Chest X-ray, PA view. Patient: 40 years old, sex M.
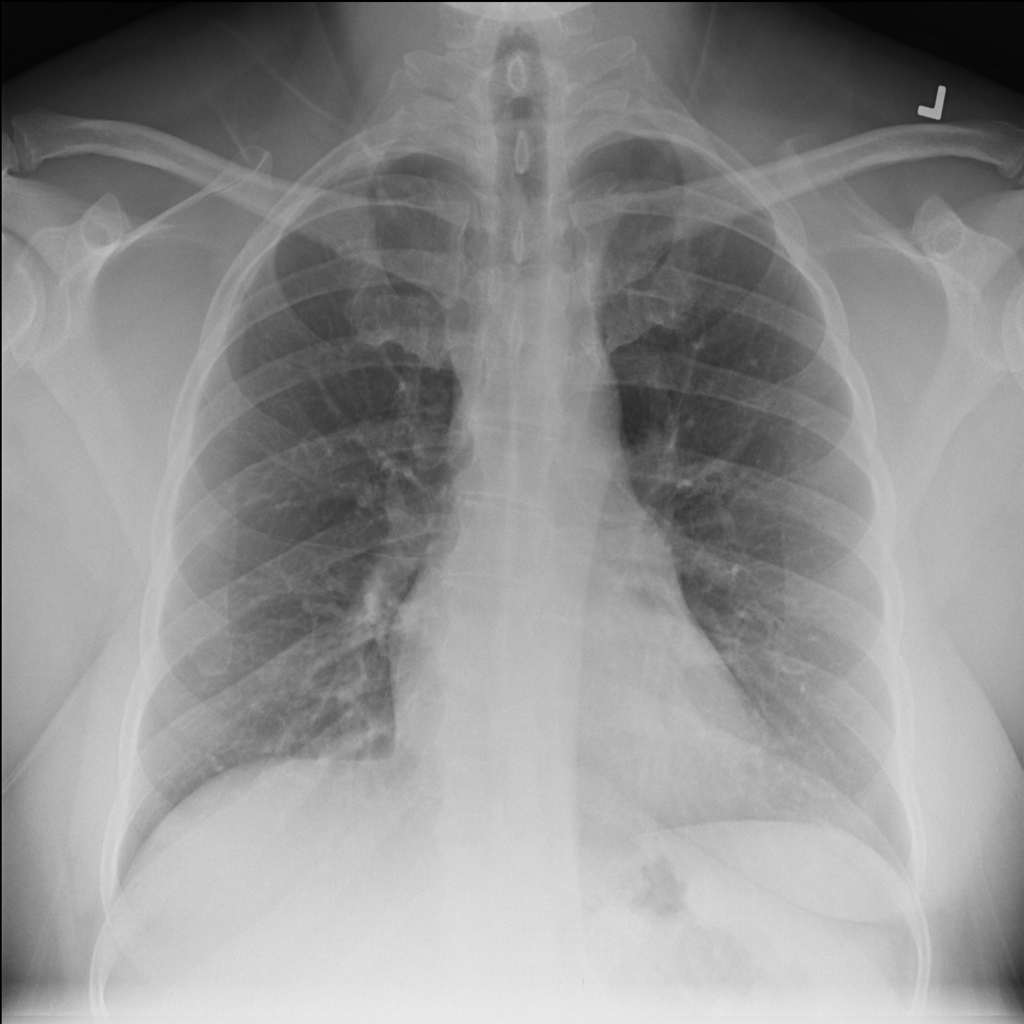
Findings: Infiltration